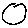
Label: circle